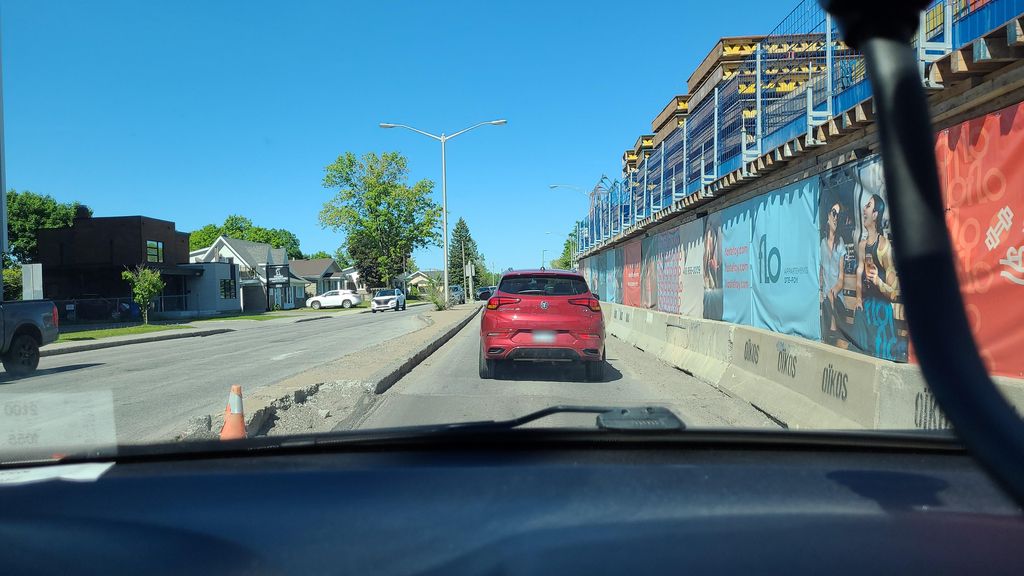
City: quebec_city